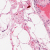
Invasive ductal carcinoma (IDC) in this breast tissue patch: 0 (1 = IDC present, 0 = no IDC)